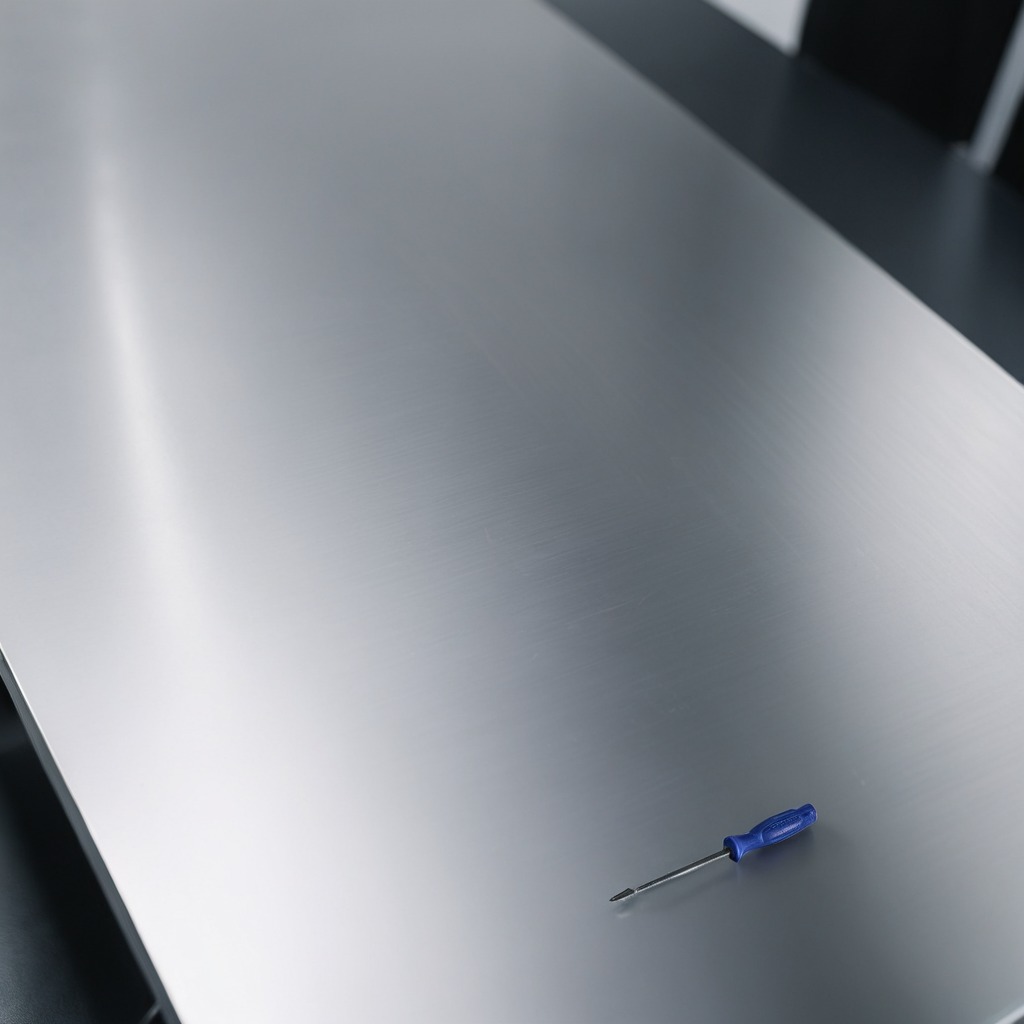
A screwdriver is lying on a stainless steel table in a high-end prototyping lab.